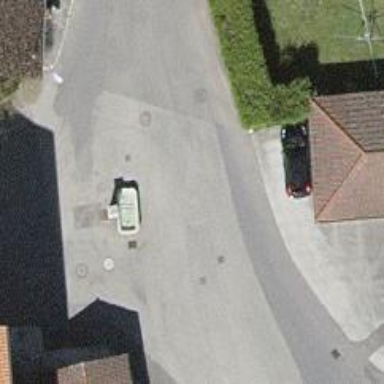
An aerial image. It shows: Beautiful fountain.